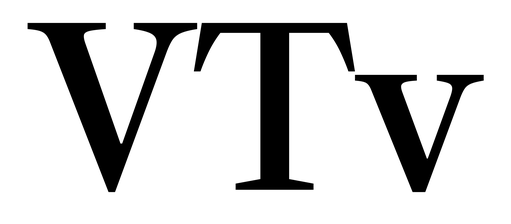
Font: LibreCaslonText_Medium